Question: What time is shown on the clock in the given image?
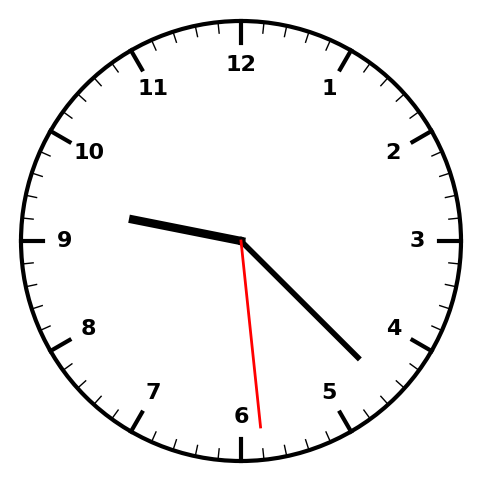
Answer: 09:22:29